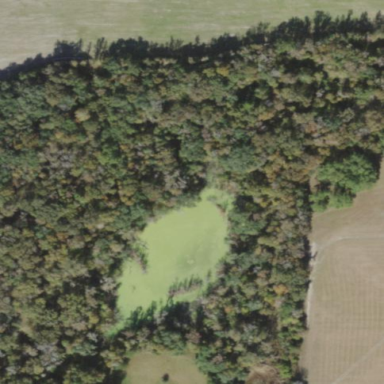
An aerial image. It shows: Marshy wetland area.